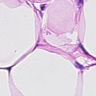
Metastatic tissue present: no